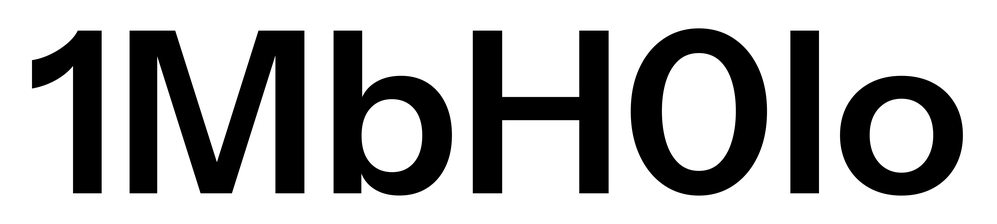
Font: InstrumentSans_SemiBold